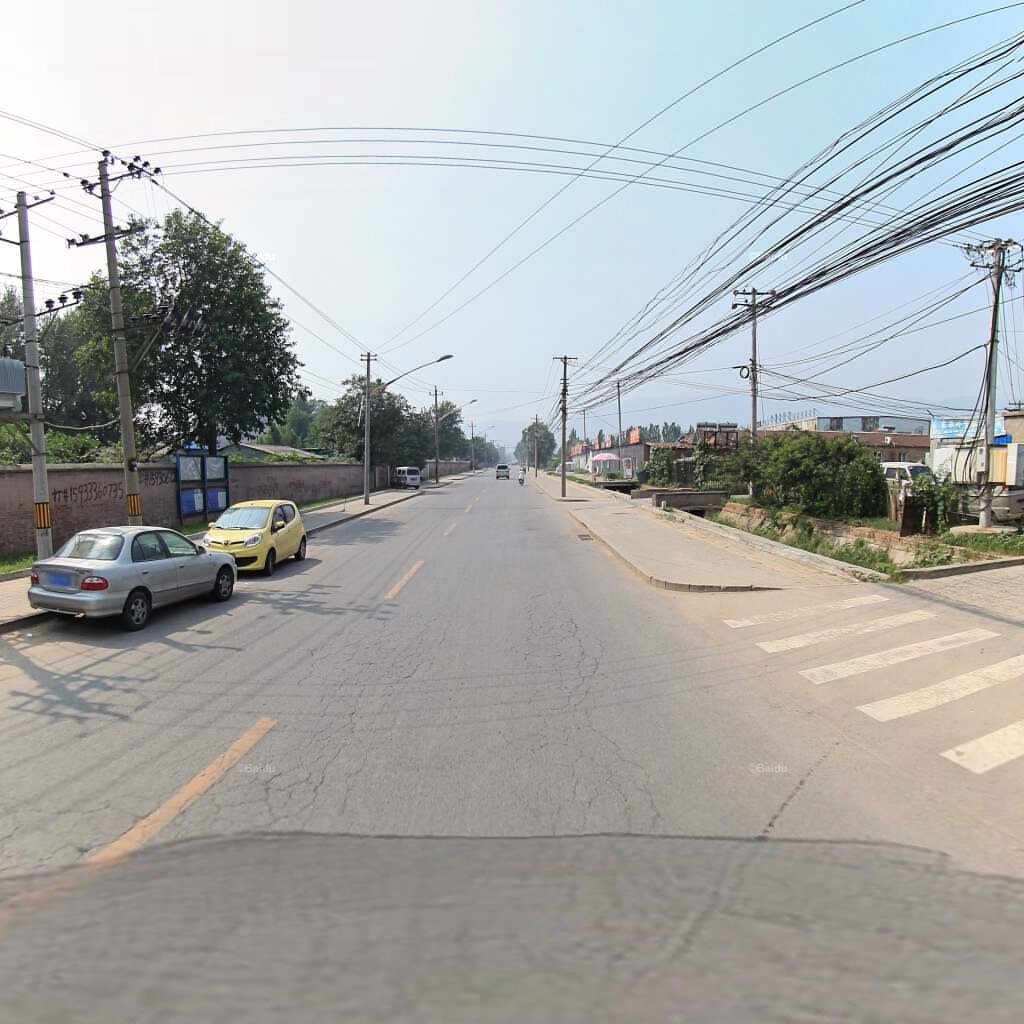
Region: Haidian
Road damage annotations: alligator crack, longitudinal crack